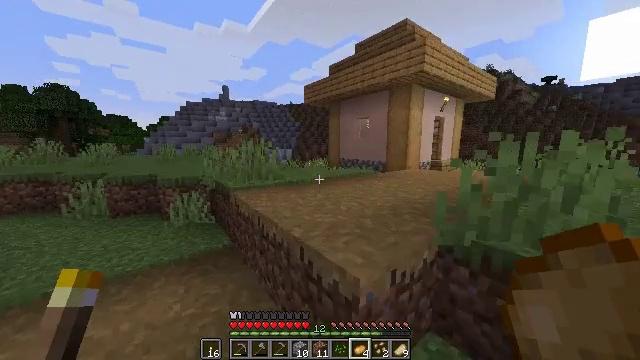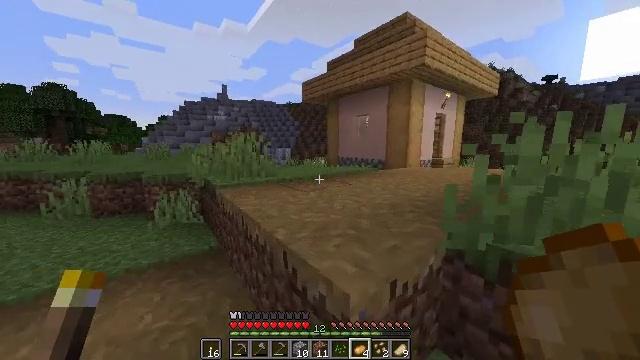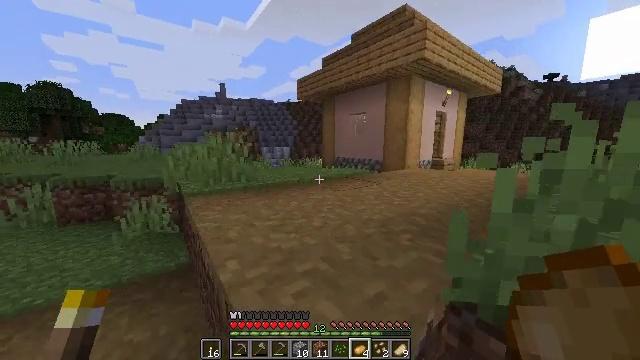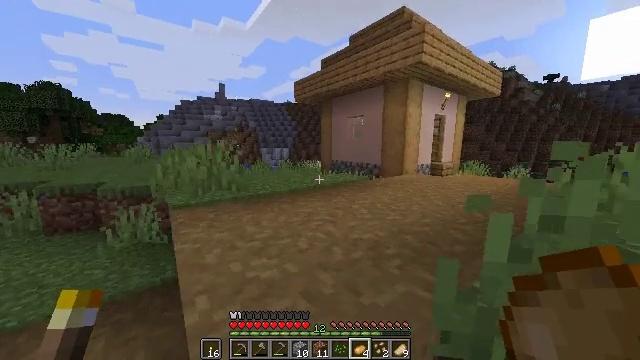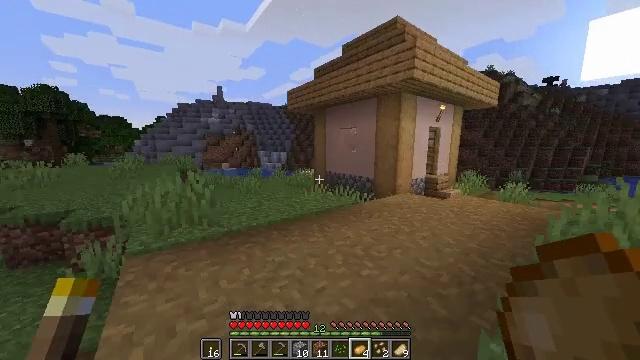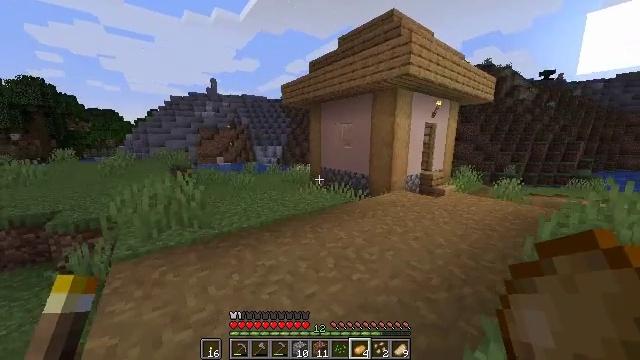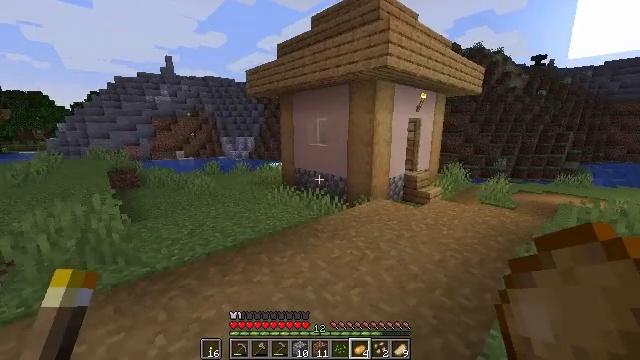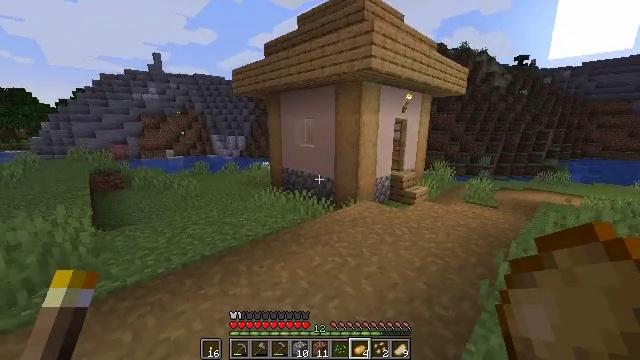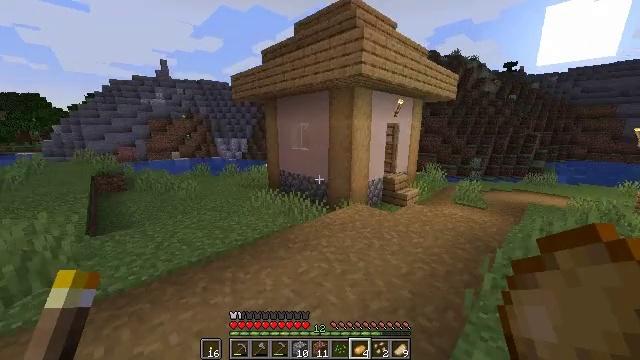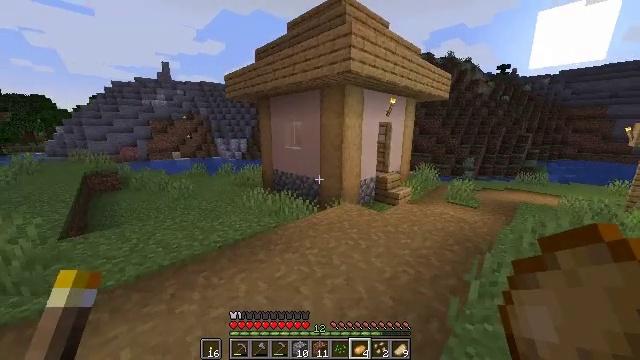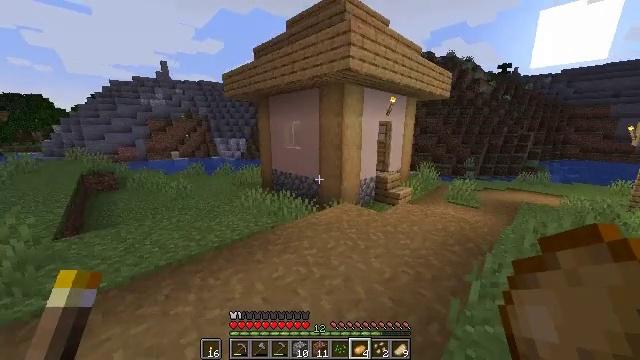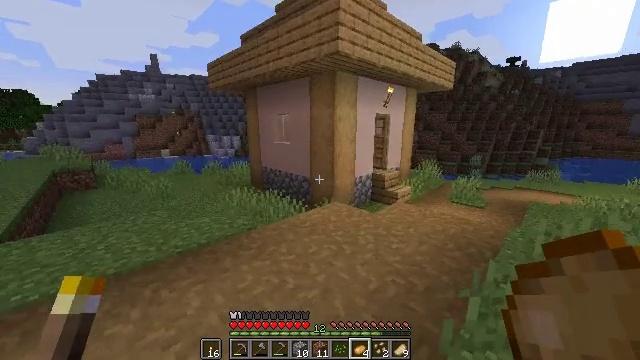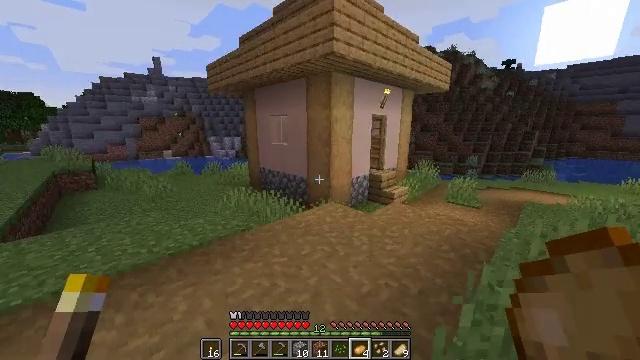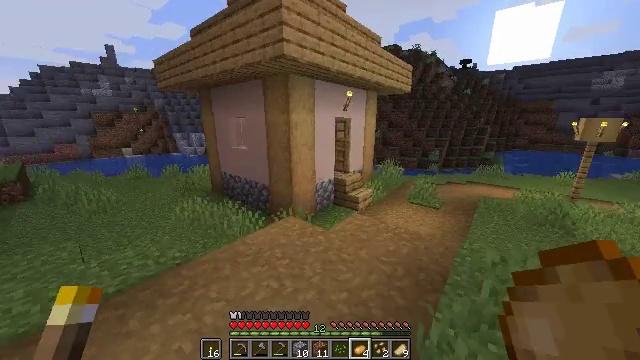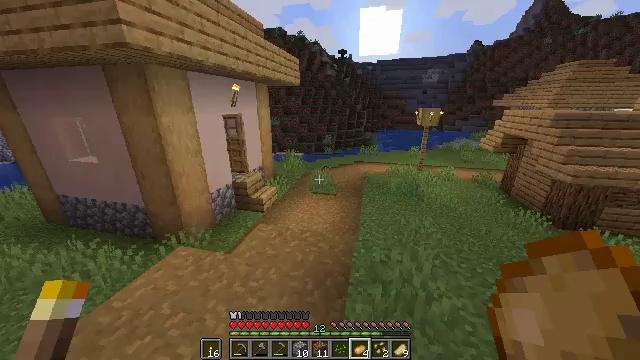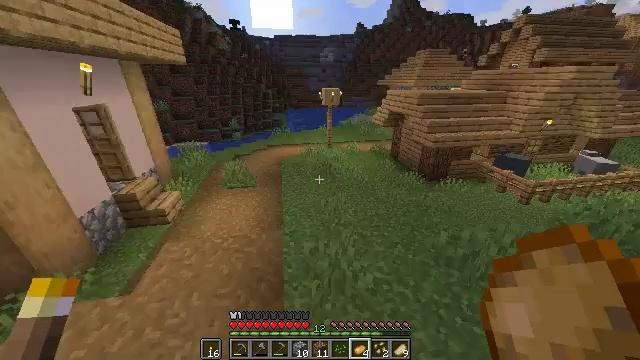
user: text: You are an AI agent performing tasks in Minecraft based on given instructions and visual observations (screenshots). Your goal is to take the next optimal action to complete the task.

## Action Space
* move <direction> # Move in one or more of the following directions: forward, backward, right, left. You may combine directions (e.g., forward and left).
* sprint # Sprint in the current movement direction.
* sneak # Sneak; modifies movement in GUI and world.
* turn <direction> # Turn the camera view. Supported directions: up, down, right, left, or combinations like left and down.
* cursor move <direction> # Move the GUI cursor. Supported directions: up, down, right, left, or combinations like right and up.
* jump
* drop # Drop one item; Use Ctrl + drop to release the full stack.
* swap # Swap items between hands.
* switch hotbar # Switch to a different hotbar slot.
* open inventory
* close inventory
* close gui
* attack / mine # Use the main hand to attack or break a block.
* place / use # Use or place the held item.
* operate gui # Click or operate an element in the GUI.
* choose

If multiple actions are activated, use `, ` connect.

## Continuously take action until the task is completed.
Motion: motion action
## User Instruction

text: Attack the grass path to restore it to dirt.
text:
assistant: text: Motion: move forward and move right, sprint, jump
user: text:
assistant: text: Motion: move forward and move right, sprint, jump
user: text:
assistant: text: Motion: move forward and move right, sprint, jump
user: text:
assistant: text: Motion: move forward and move right, sprint, jump
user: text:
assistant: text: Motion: move forward and move right, sprint, turn down, jump
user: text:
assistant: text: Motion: move forward and move right, sprint, turn right and down, jump
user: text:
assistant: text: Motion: move forward and move right, sprint, turn right, jump
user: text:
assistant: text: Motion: move forward and move right, sprint, jump
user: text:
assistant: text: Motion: move forward and move right, sprint, jump
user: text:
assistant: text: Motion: move forward and move right, sprint, jump
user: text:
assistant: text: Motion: move forward and move right, sprint, jump
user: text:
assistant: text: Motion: move forward and move right, sprint, jump
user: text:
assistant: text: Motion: move forward and move right, sprint, turn right and down, jump
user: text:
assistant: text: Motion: move forward and move right, sprint, turn right and down, jump
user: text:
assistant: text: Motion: move forward and move right, sprint, turn right and down, jump
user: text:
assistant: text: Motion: move forward and move right, sprint, turn right and down, jump
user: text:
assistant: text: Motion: move forward and move right, sprint, turn right, jump
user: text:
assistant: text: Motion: move forward and move right, sprint, jump
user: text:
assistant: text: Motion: move forward, sprint
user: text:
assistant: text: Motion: move forward, sprint
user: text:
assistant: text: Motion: move forward, sprint
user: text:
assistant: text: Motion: move forward, sprint
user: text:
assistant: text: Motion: move forward, sprint
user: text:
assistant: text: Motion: move forward, sprint
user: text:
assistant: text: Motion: move forward, sprint
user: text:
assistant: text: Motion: move forward, sprint, turn right
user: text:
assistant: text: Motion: move forward, sprint, turn right
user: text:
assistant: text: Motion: move forward, sprint, turn right
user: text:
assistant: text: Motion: move forward, sprint
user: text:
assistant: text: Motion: move forward, sprint